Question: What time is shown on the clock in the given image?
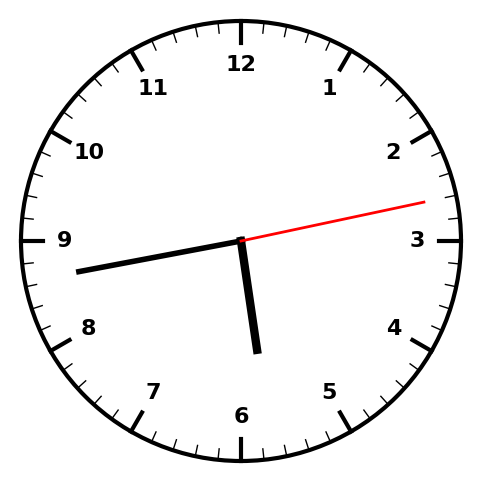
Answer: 05:43:13